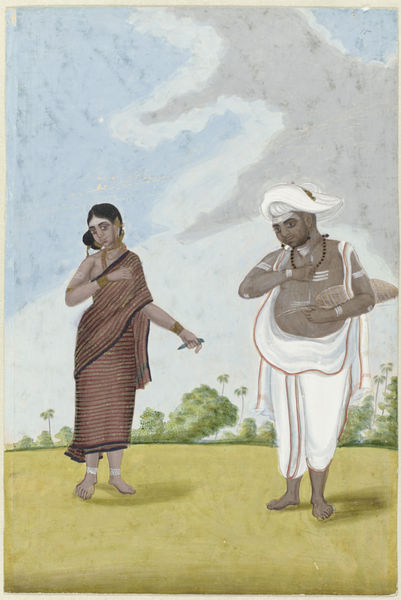
Titel: Schrijvende klerk en zijn vrouw staande in een landschap
Standort: Amsterdam
Institution: Rijksmuseum
Schlagwörter: baum, blau, dunkel, fuß, himmel, mann, schatten, umhang, weiß, wolken, aquarell, bäume, landschaft, sand, braun, frau, hell, kleid, schmuck, gras, rasen, wolke, stehen, hände, schauen, erde, horizont, gehen, boden, gold, paar, musik, musiker, hellblau, kette, hof, dick, gestreift, korb, palme, exotisch, barfuß, ketten, armband, armreif, armreifen, reise, palmen, bodne, fußkette, indien, turban, schwarzhaarig, sari, thailand, buachfrei